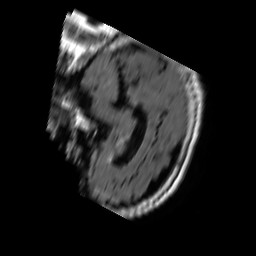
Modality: FLAIR
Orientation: sagittal
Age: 74
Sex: male
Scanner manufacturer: philips
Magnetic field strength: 1.5 T
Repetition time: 6 s
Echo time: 0.12 s